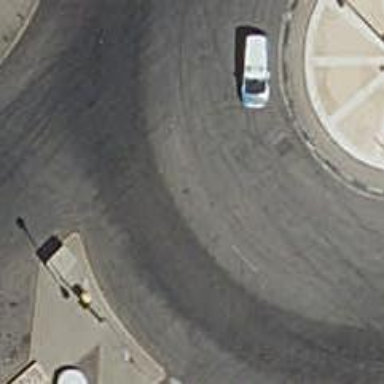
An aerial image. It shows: Service road that forms roundabout.